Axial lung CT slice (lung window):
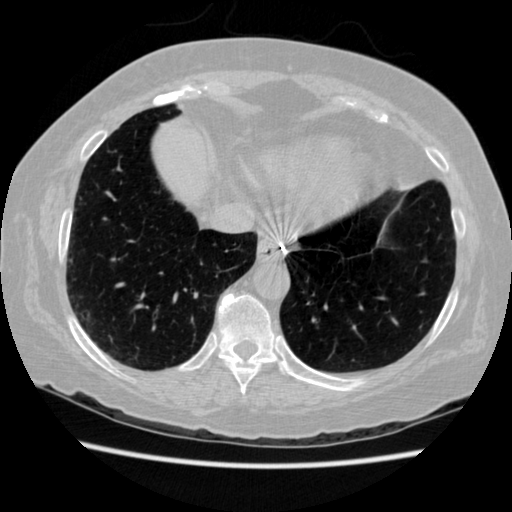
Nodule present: no